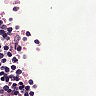
Metastatic tissue present: no